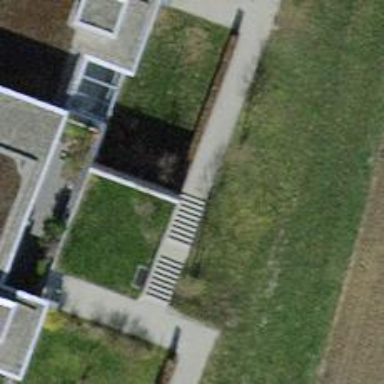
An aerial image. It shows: Concrete steps road made of concrete plates.